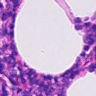
Metastatic tissue present: no